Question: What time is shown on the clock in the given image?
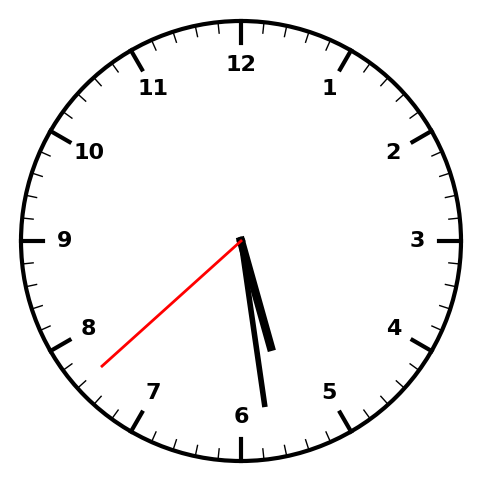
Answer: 05:28:38